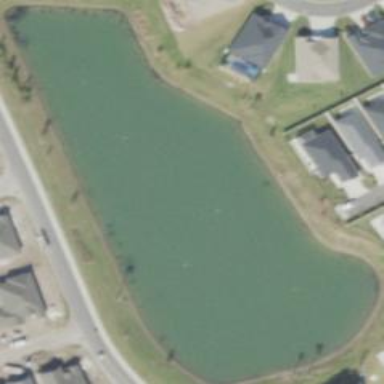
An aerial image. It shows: Pond with natural water.